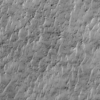
Label: not_dusty